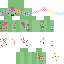
A female skeleton skin with pale skin, wearing brown long hair dressed in a blue hoodie and black pants, featuring a closed mouth.